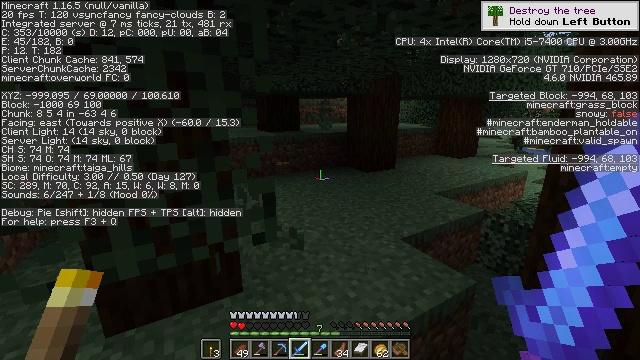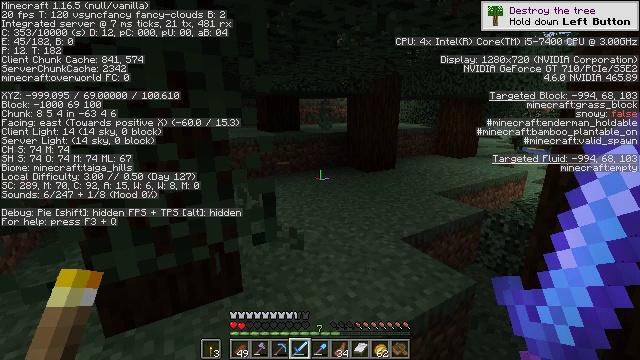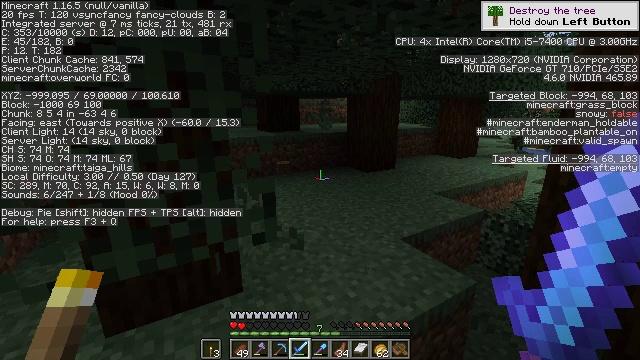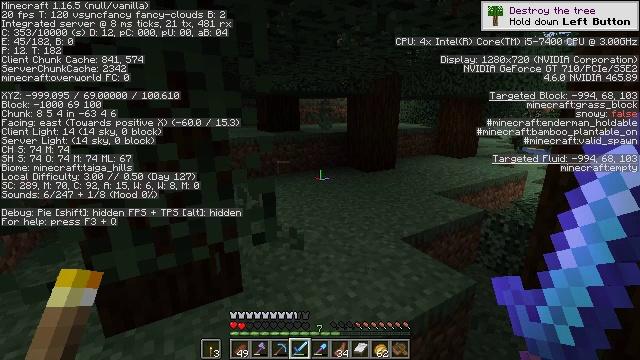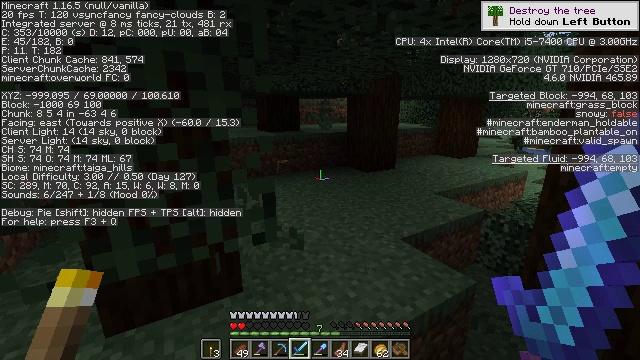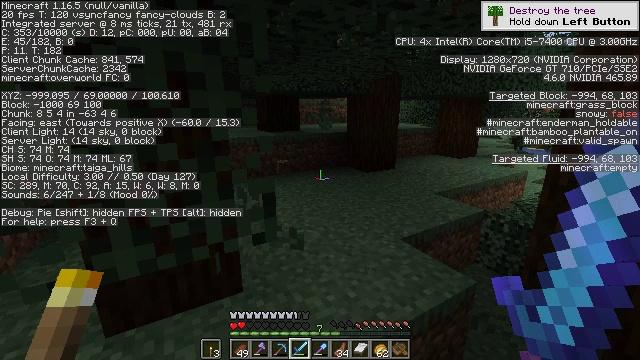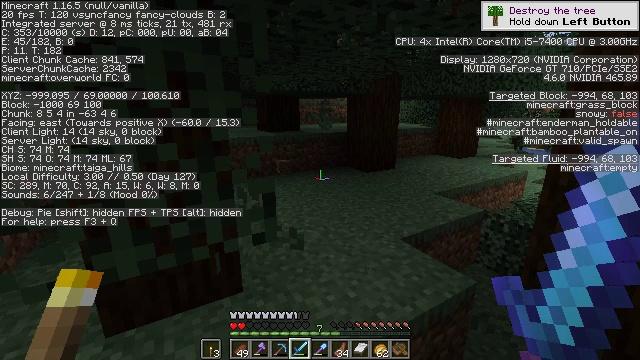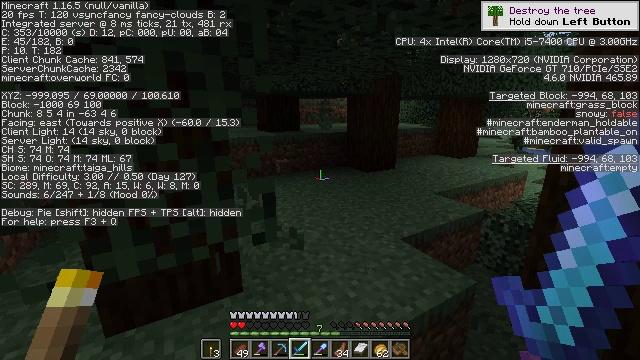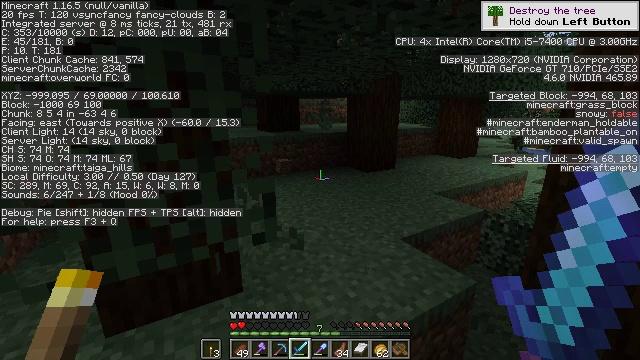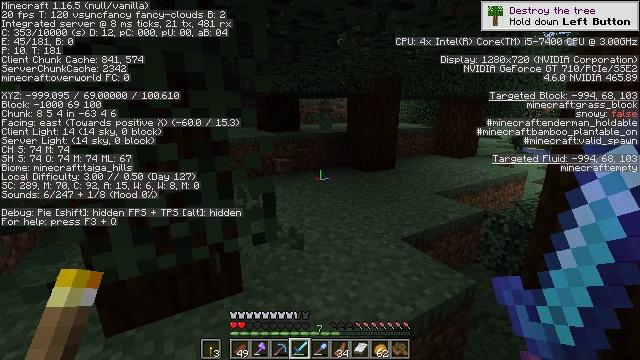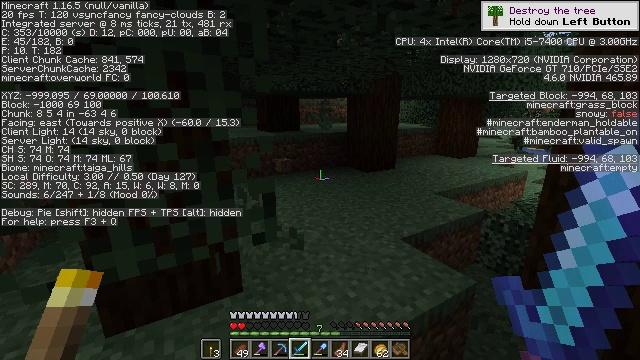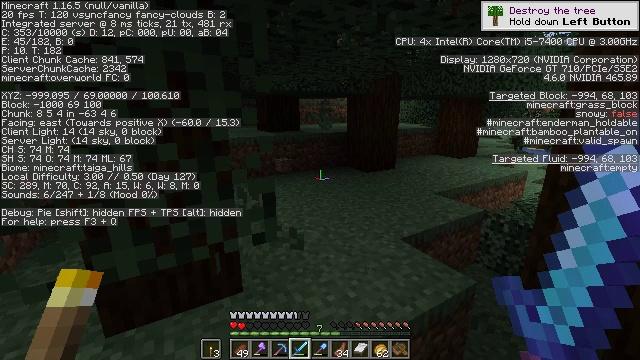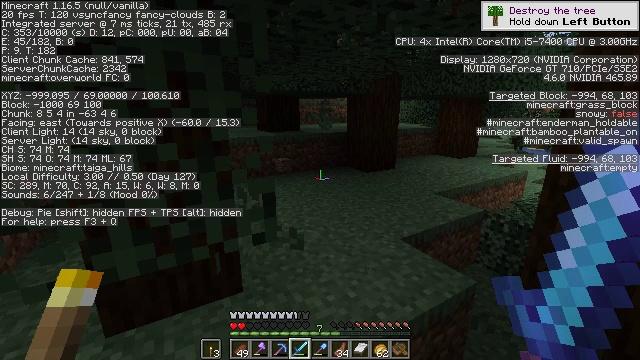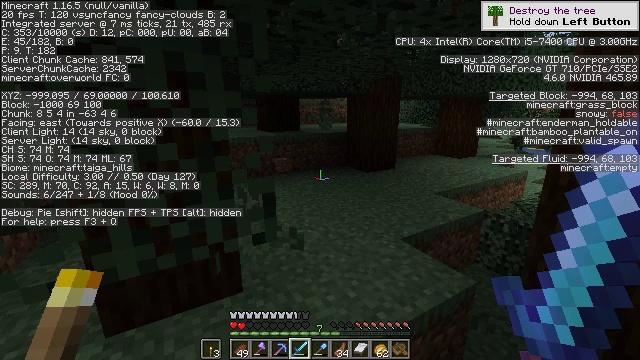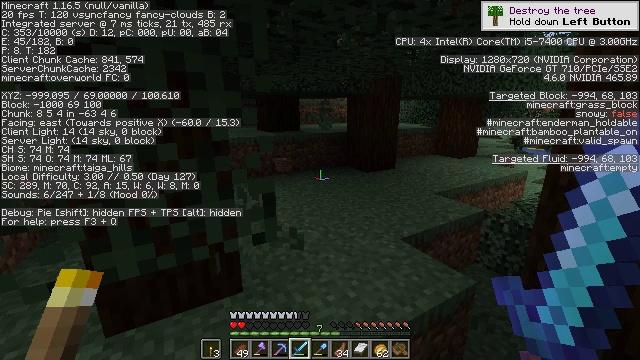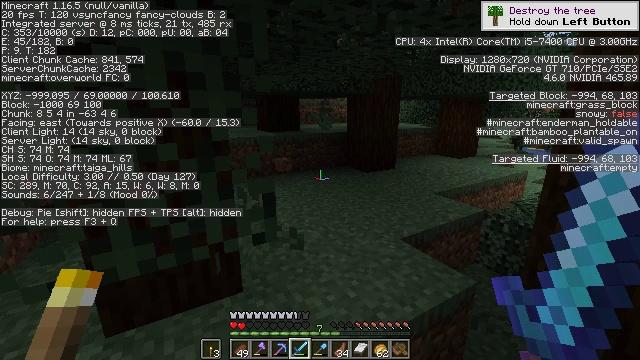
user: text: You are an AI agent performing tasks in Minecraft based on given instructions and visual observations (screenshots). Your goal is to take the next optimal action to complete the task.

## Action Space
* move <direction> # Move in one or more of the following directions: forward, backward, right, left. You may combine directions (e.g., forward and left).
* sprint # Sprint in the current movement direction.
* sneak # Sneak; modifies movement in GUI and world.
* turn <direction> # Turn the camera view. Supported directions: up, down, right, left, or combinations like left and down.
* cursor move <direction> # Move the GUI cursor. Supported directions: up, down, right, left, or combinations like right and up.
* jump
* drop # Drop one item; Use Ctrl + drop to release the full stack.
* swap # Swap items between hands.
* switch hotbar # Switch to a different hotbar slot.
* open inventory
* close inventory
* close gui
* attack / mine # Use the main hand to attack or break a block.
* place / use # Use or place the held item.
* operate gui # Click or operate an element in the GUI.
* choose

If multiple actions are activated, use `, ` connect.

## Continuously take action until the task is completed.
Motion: motion action
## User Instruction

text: Harvest sweet berries by mining the bush.
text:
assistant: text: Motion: no_op
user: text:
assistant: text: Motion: no_op
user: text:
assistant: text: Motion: no_op
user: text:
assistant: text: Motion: no_op
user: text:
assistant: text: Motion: no_op
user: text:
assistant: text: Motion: no_op
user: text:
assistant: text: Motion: no_op
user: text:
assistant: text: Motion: no_op
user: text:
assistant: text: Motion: no_op
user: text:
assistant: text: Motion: no_op
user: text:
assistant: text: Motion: no_op
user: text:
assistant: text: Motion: no_op
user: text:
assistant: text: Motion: no_op
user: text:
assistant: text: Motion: no_op
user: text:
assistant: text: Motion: no_op
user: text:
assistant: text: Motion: no_op
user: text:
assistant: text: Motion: no_op
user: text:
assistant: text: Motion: no_op
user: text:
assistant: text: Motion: no_op
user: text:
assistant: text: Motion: no_op
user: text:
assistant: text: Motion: no_op
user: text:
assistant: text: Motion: no_op
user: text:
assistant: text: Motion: no_op
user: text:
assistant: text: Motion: no_op
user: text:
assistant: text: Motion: no_op
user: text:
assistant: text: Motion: no_op
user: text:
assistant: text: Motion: no_op
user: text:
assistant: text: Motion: no_op
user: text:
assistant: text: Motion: no_op
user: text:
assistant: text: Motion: no_op